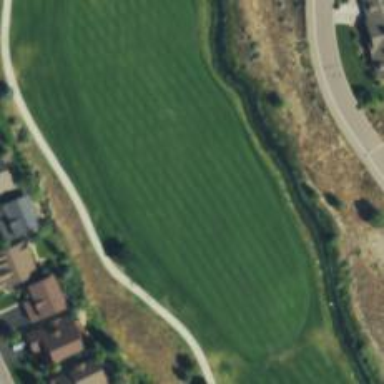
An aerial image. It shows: View of golf hole.